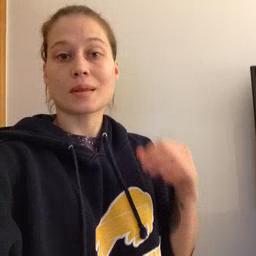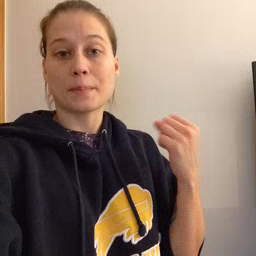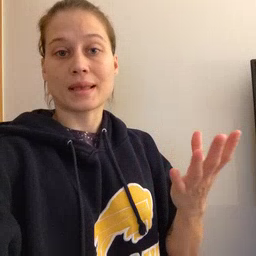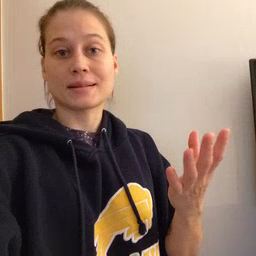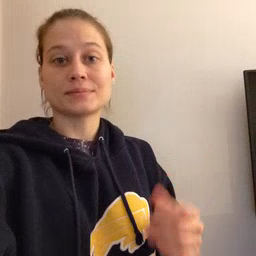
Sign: many